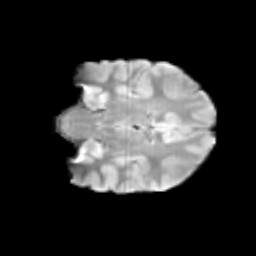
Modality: T2w
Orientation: coronal
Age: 9
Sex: male
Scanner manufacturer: siemens
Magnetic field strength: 3 T
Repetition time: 3.8 s
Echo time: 0.07 s